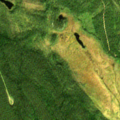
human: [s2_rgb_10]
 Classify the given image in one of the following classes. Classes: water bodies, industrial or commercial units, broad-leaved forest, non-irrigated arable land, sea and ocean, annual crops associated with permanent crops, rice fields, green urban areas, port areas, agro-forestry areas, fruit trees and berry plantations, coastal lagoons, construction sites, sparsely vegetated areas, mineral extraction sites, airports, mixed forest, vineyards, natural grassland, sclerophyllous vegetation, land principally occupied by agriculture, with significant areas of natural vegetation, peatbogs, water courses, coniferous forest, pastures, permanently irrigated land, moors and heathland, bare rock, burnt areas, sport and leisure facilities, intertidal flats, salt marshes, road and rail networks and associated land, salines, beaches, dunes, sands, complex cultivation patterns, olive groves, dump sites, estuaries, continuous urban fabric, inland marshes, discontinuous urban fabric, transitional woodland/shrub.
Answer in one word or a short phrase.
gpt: coniferous forest, transitional woodland/shrub, peatbogs